Platform: macOS
Application: Chrome
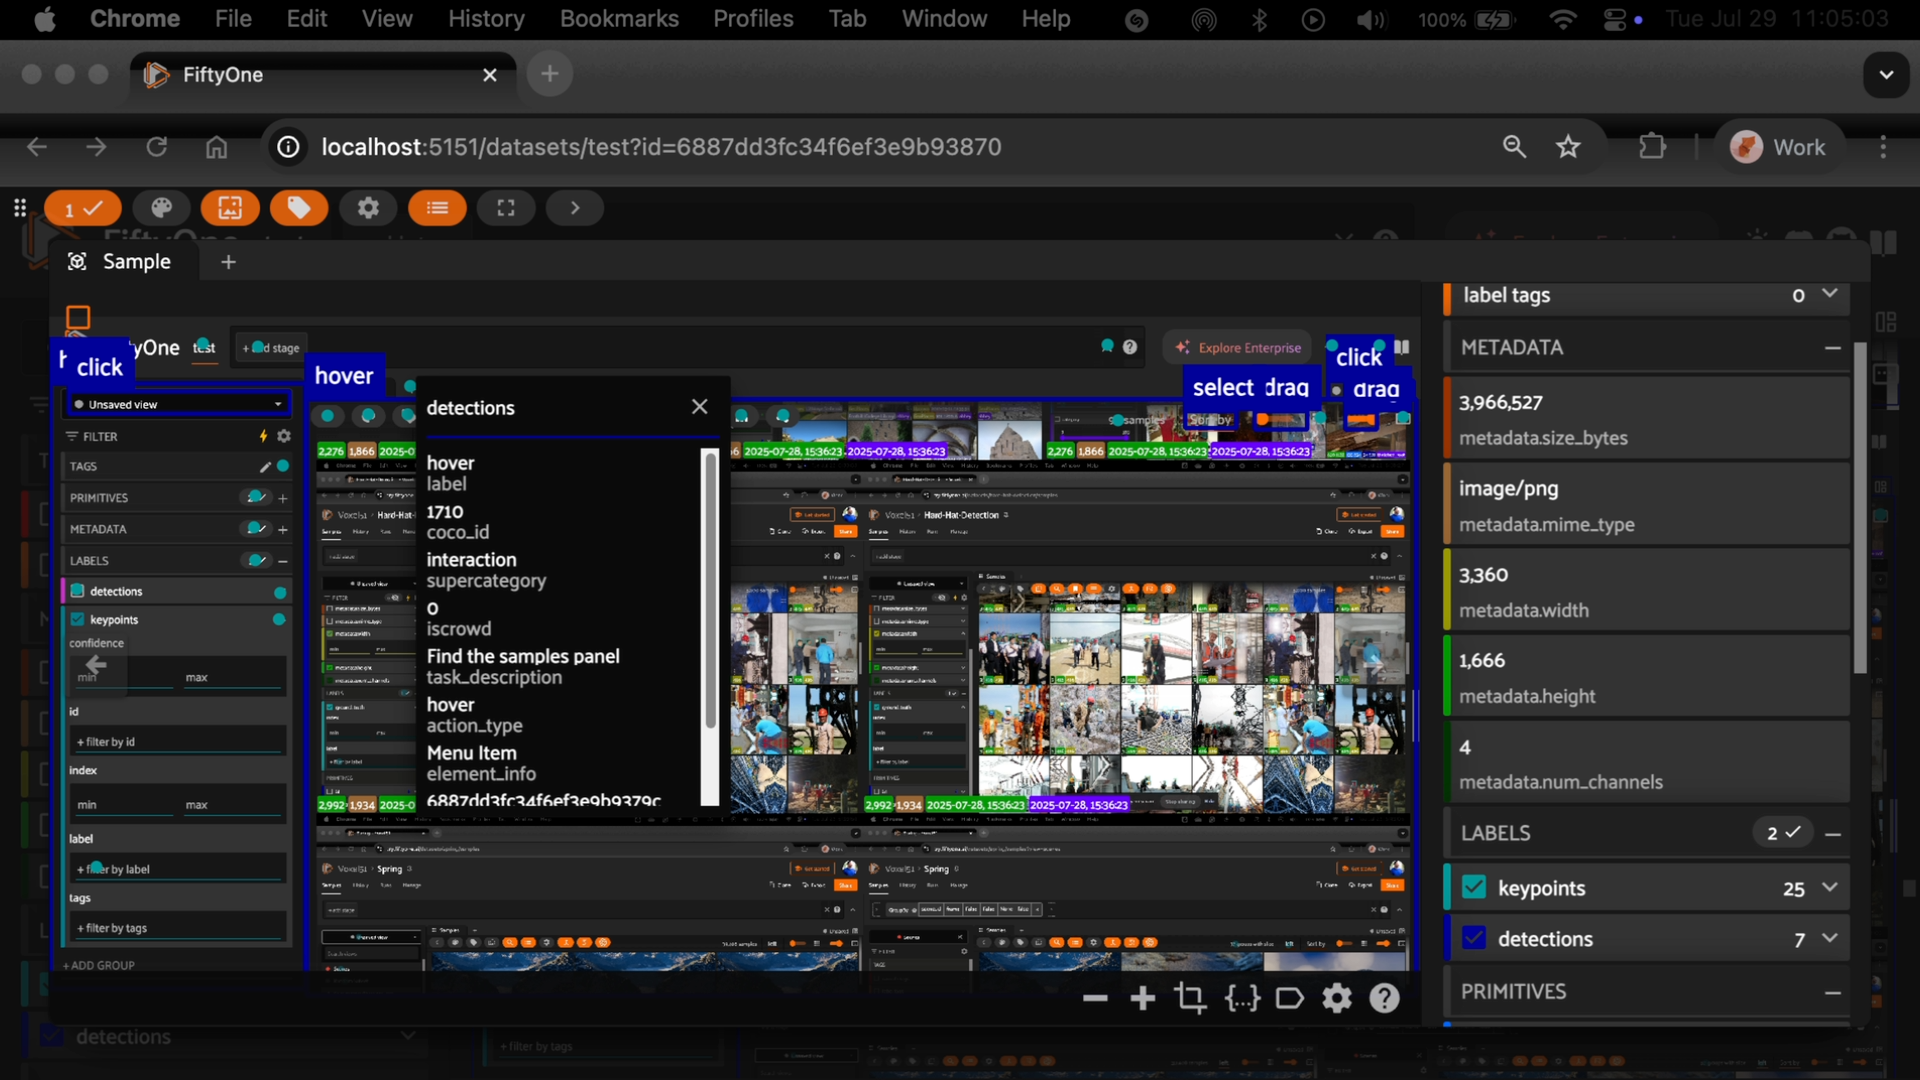
task_description: Close the tooltip
action_type: click
element_info: Icon

task_description: Navigate to the previous sample
action_type: click
element_info: Icon

task_description: Navigate to the next sample
action_type: click
element_info: Icon

task_description: Hide the sidebar from the sample modal
action_type: click
element_info: Icon

task_description: Enter full screen mode
action_type: click
element_info: Icon

task_description: Select this sample
action_type: click
element_info: Checkbox

task_description: Move the actions bar to the right
action_type: drag
element_info: Menu Item

task_description: Manage the selected sample
action_type: click
element_info: Icon

task_description: Open color settings menu
action_type: click
element_info: Icon

task_description: Open sort by image similarity menu
action_type: click
element_info: Icon

task_description: Tag samples or labels
action_type: click
element_info: Icon

task_description: Open display options menu for this sample
action_type: click
element_info: Icon

task_description: Open the operators browser menu
action_type: click
element_info: Icon
task_description: Where is the actions row toolbar located in the sample modal?
action_type: hover
element_info: Menu Item

task_description: Zoom out the sample in the modal
action_type: click
element_info: Icon

task_description: Zoom in on the sample in the modal
action_type: click
element_info: Icon

task_description: Reset zoom to default in the sample modal
action_type: click
element_info: Icon

task_description: Toggle JSON view
action_type: click
element_info: Icon

task_description: Toggle visibility of all overlays in the sample modal
action_type: click
element_info: Icon

task_description: Open preferences menu for this sample
action_type: click
element_info: Icon

task_description: Open keyboard shortcuts menu
action_type: click
element_info: Icon

task_description: Locate the sample panel in this modal
action_type: hover
element_info: Menu Item

task_description: Locate the sidebar in the modal
action_type: hover
element_info: Menu Item